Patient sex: F
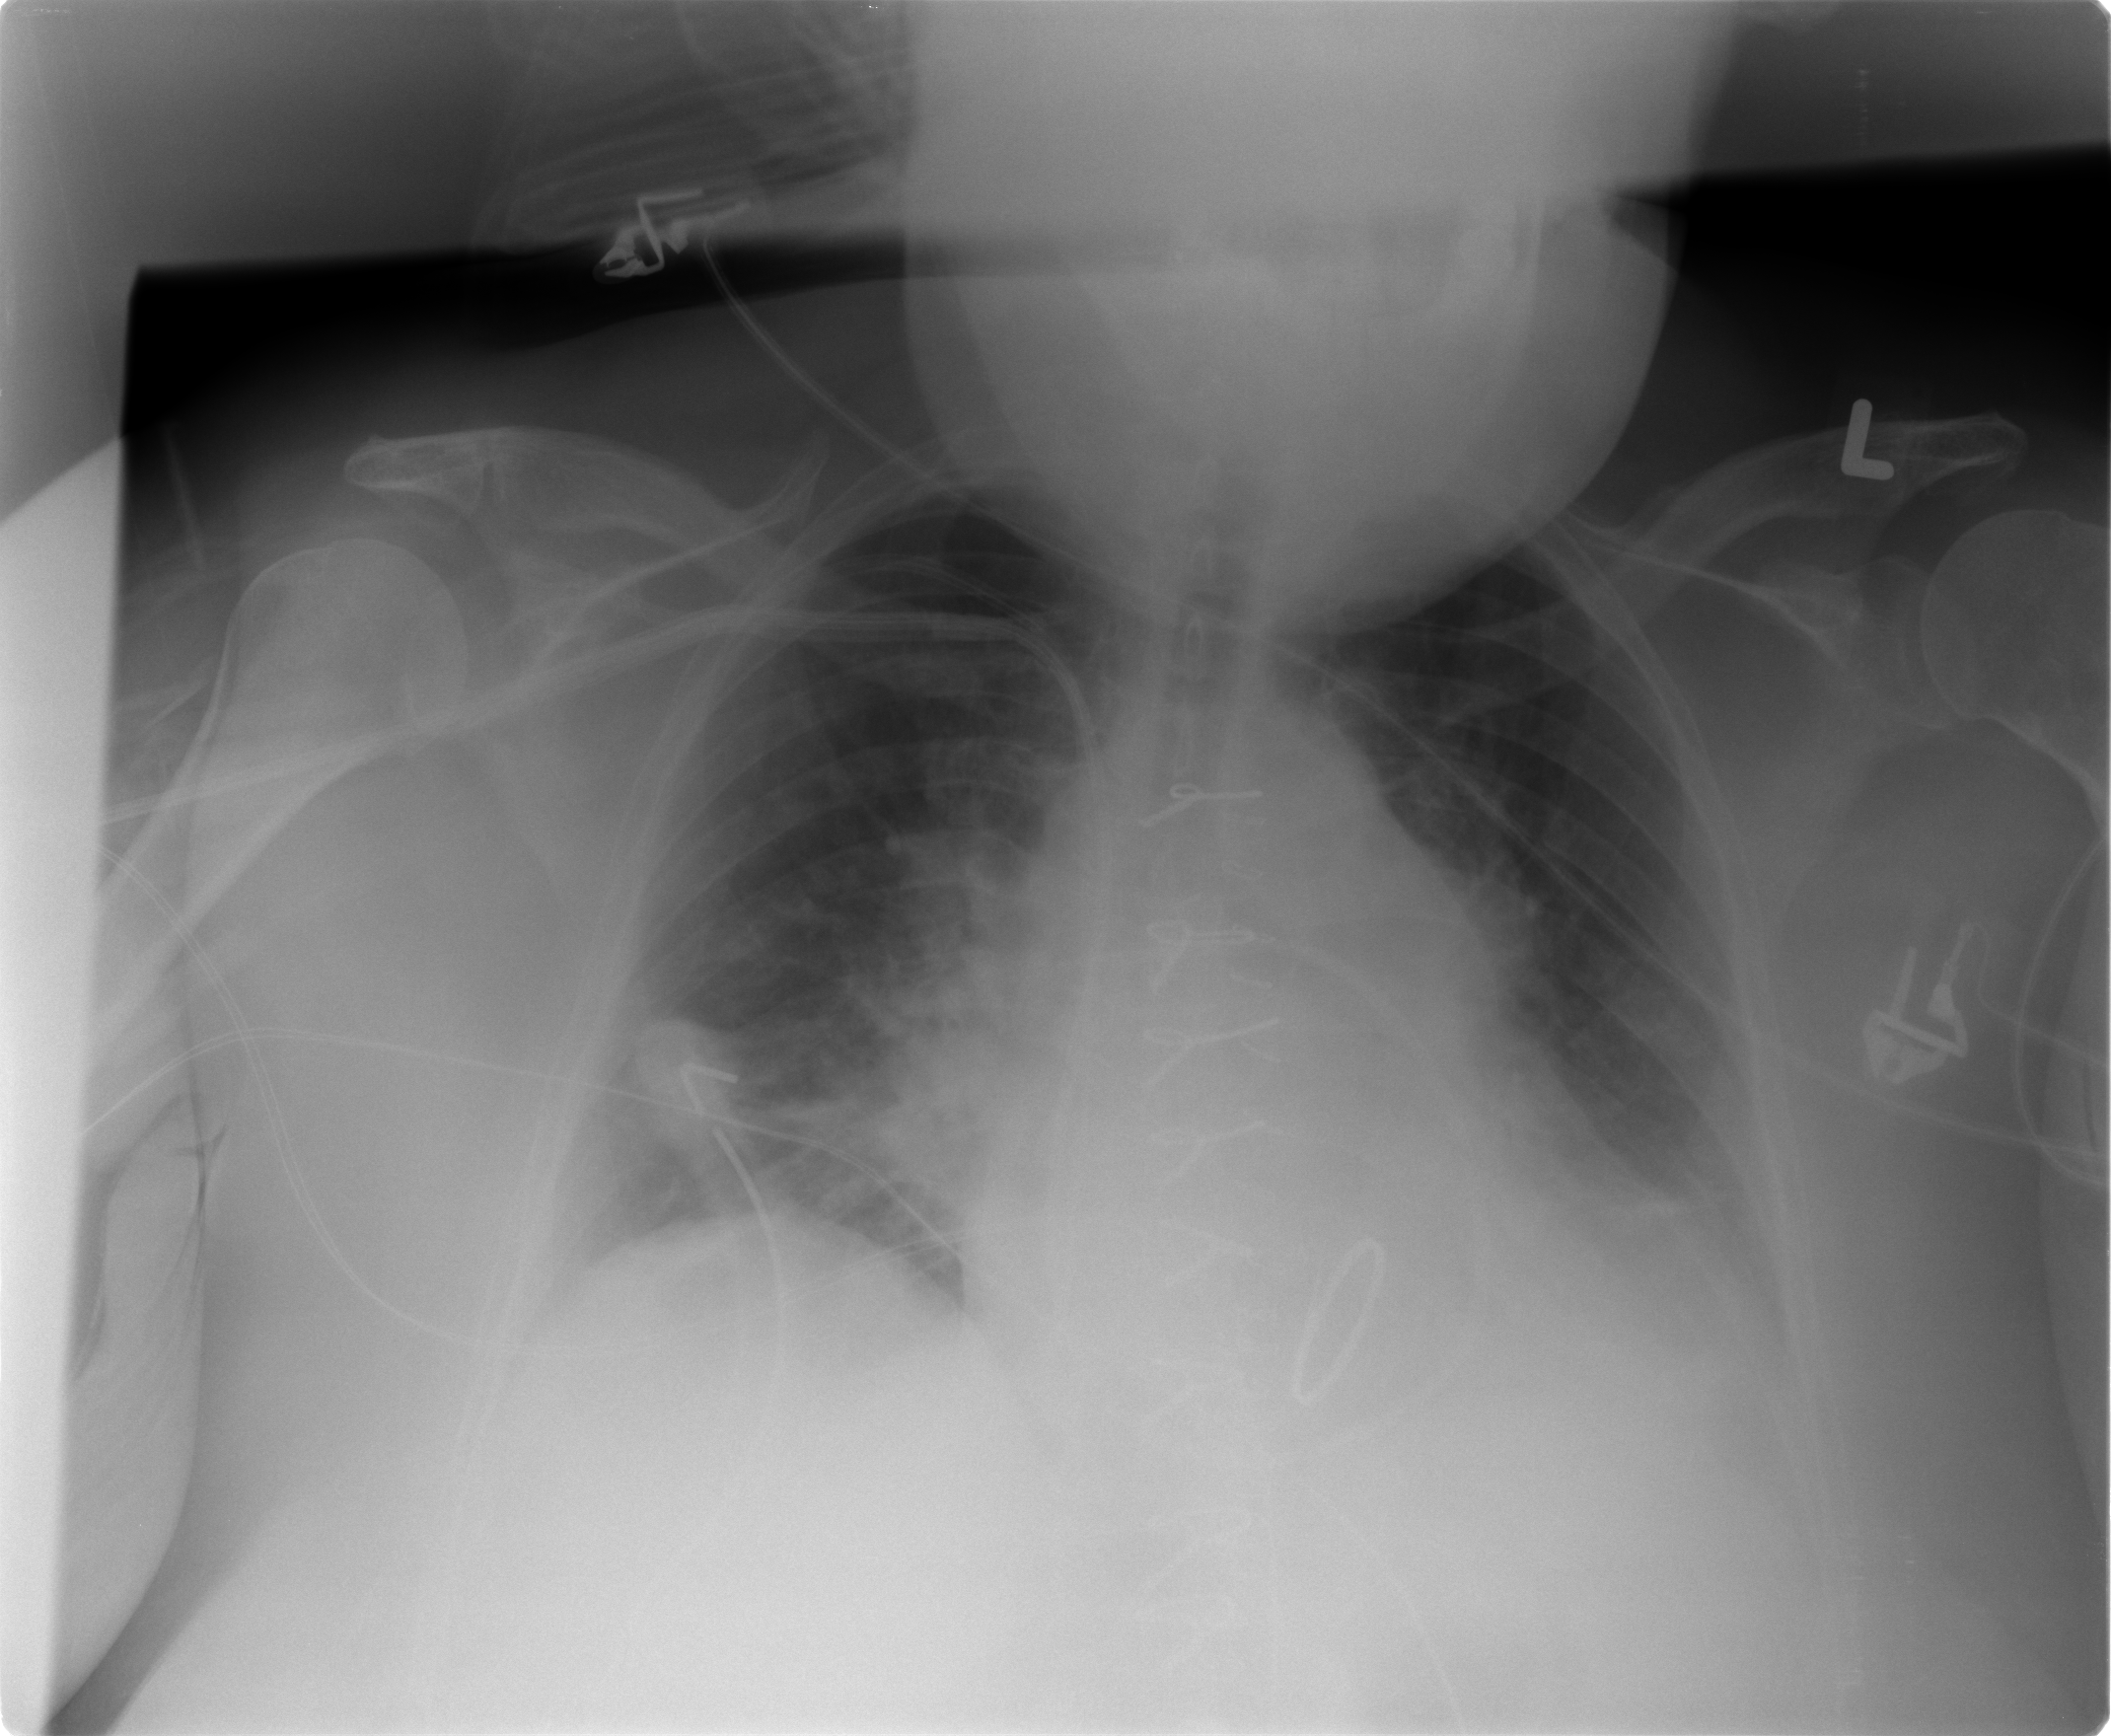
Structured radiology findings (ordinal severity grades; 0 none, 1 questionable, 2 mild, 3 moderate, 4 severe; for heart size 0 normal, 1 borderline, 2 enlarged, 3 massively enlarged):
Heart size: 2
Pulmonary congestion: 3
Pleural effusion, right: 1
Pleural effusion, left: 2
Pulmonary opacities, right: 2
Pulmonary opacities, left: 0
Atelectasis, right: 2
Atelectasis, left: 1